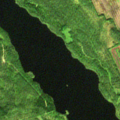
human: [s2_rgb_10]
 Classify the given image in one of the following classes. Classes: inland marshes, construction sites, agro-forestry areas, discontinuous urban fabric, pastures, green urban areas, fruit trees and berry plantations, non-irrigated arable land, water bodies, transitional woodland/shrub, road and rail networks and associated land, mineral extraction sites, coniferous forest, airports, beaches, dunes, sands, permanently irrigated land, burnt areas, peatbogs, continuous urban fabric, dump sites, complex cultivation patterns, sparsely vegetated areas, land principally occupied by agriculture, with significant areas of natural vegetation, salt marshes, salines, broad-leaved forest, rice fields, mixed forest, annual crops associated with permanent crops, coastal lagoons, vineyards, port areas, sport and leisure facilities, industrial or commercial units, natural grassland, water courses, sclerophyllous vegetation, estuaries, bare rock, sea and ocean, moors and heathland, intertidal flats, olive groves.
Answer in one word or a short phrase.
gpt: coniferous forest, mixed forest, peatbogs, water bodies